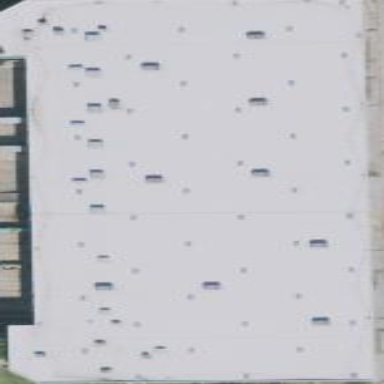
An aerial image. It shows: Warehouse.